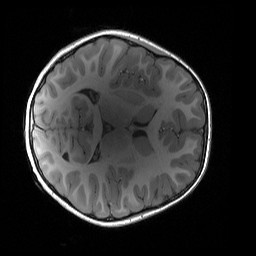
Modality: T1w
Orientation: axial
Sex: female
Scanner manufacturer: siemens
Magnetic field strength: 3 T
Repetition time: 1.9 s
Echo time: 0.00243 s